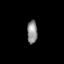
Tissue: prostate
Cell type: Myeloid cells
Senescence score: 0.7533
Nuclear area (px): 232
Mean DAPI intensity: 141.078